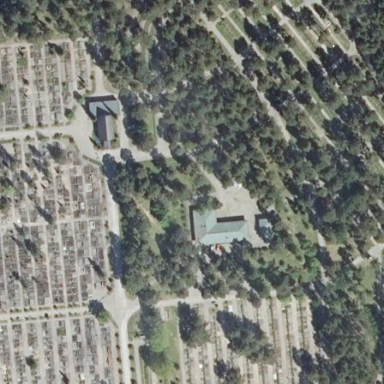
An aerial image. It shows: Cemetery.